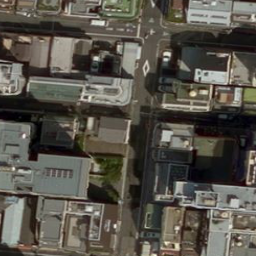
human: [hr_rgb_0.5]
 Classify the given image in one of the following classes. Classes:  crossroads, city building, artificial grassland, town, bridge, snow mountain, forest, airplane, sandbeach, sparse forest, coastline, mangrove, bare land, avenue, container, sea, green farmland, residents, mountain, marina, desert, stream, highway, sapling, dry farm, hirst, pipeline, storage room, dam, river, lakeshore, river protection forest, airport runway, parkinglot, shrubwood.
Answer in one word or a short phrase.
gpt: city building